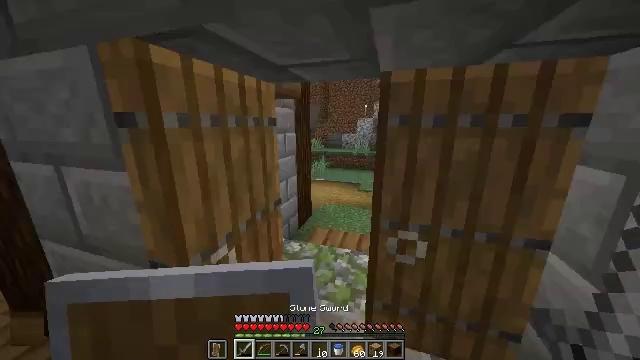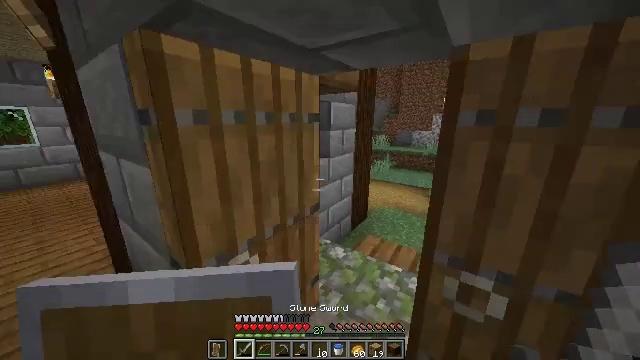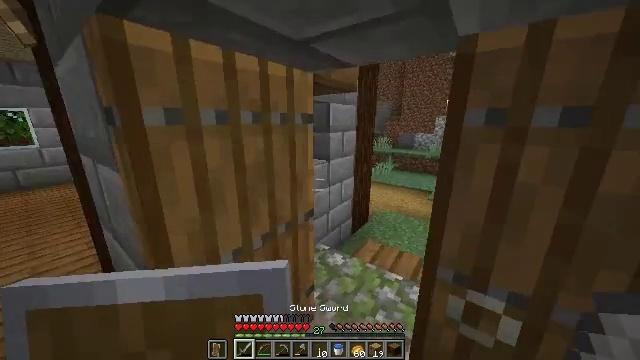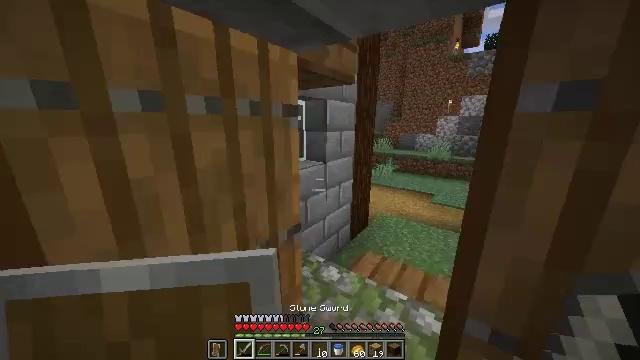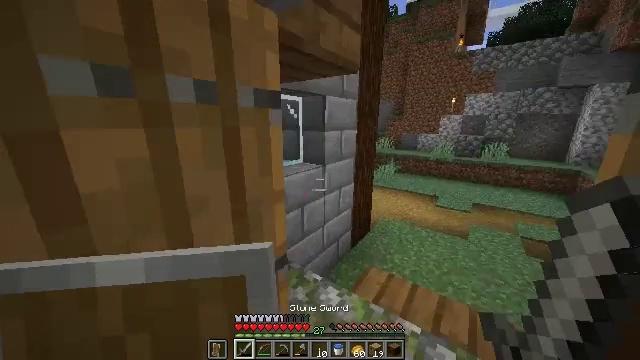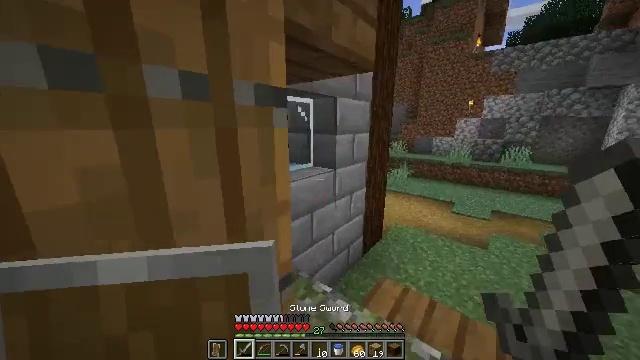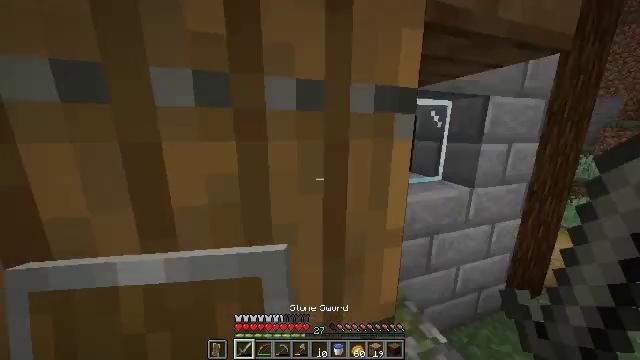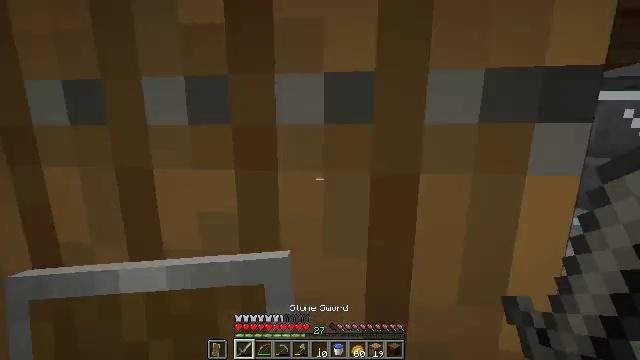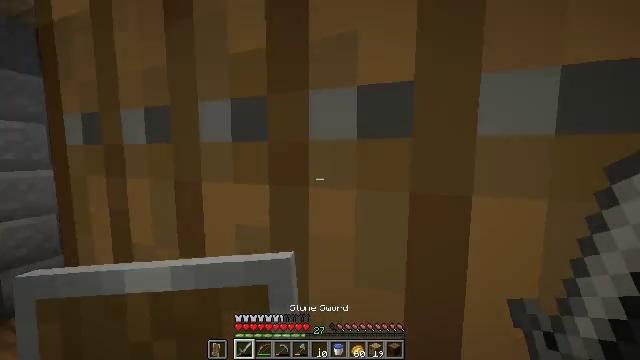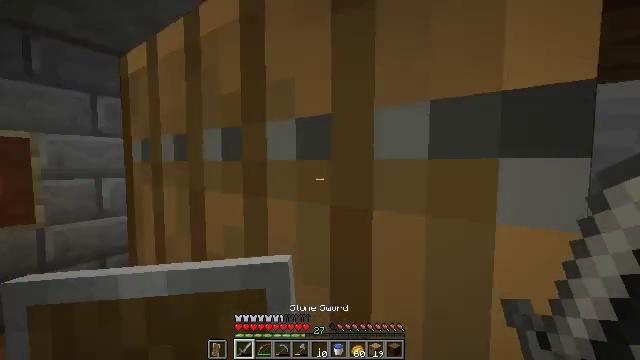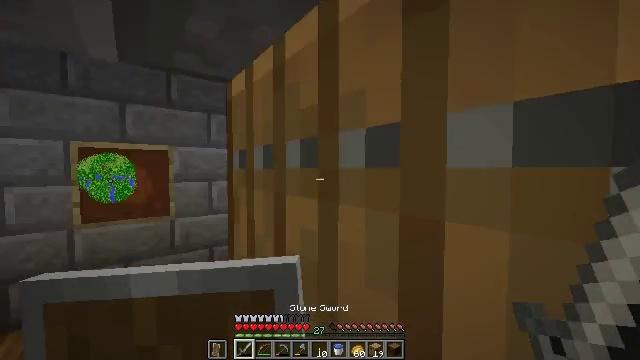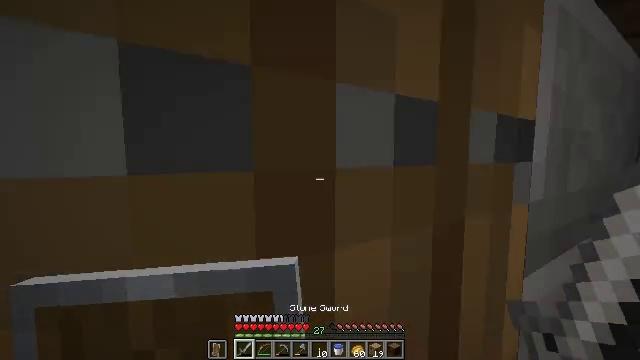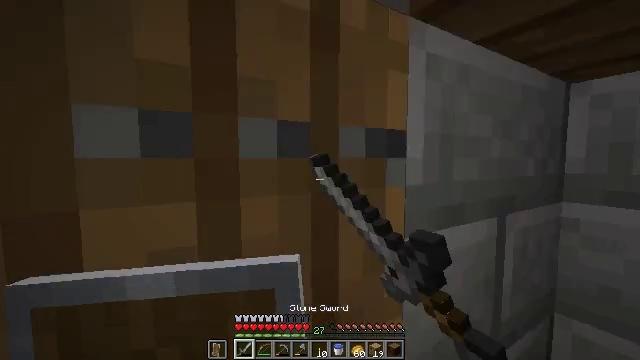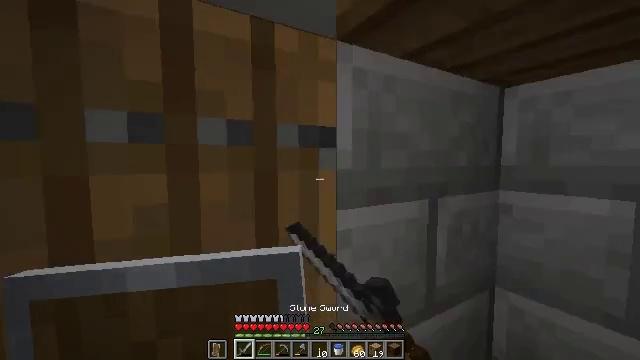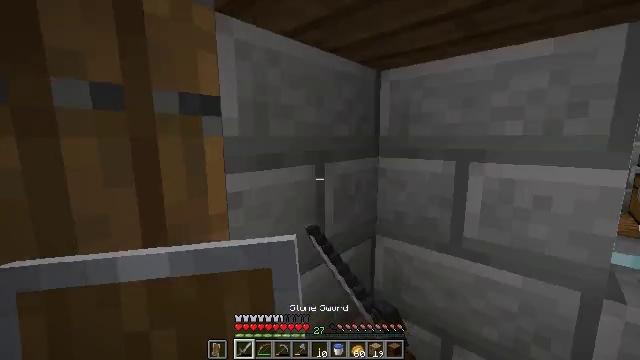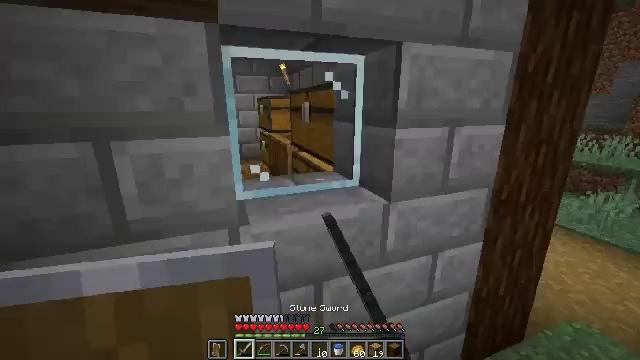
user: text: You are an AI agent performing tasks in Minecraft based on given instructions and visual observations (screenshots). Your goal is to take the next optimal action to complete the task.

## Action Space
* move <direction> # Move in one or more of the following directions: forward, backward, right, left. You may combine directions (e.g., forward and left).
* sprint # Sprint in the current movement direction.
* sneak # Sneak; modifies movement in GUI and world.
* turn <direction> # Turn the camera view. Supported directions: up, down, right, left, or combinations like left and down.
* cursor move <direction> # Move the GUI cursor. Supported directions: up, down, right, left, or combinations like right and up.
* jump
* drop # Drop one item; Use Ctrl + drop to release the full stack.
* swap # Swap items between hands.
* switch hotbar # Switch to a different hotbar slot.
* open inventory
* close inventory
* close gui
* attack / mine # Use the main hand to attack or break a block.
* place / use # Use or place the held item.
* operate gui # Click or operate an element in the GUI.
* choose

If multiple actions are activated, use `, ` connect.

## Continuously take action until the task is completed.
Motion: motion action
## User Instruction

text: Collect stripped spruce log as resource.
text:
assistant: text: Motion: move forward, turn left and down
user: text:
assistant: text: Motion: move forward
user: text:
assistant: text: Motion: move forward
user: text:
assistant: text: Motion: move forward
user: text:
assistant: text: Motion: move forward and move right, turn left
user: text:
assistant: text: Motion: move forward and move right, turn left and up
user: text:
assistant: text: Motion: move forward and move right, turn left and up
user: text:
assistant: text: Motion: move forward and move right, turn left and up
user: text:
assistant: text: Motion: move right, turn left and up
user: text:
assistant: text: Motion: move back and move right, turn left and up
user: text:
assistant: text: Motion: move back and move right, turn left and down, use / place
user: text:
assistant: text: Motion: move back and move right, turn left, use / place
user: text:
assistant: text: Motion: move back and move right
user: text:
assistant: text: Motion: move back and move right, turn right and down
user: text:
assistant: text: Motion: move back and move right, turn right and down
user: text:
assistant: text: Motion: move forward and move right, turn right and up
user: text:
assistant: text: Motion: move forward and move right
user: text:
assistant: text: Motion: move forward
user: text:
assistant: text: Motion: move forward, sprint
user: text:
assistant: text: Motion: move forward, sprint
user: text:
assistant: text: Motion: move forward, sprint
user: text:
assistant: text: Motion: move forward
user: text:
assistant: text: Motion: move forward and move right
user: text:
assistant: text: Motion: move forward and move right, turn left and up
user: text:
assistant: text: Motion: move forward and move right, turn left
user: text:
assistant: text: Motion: move forward and move right, turn left
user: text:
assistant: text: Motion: move forward, turn left
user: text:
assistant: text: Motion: move forward, turn left
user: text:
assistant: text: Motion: move forward, turn left
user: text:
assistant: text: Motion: move forward